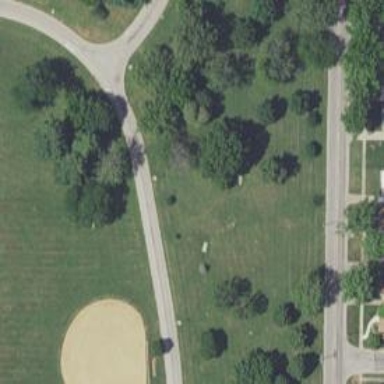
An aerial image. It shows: Disc golf tee area.